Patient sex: M
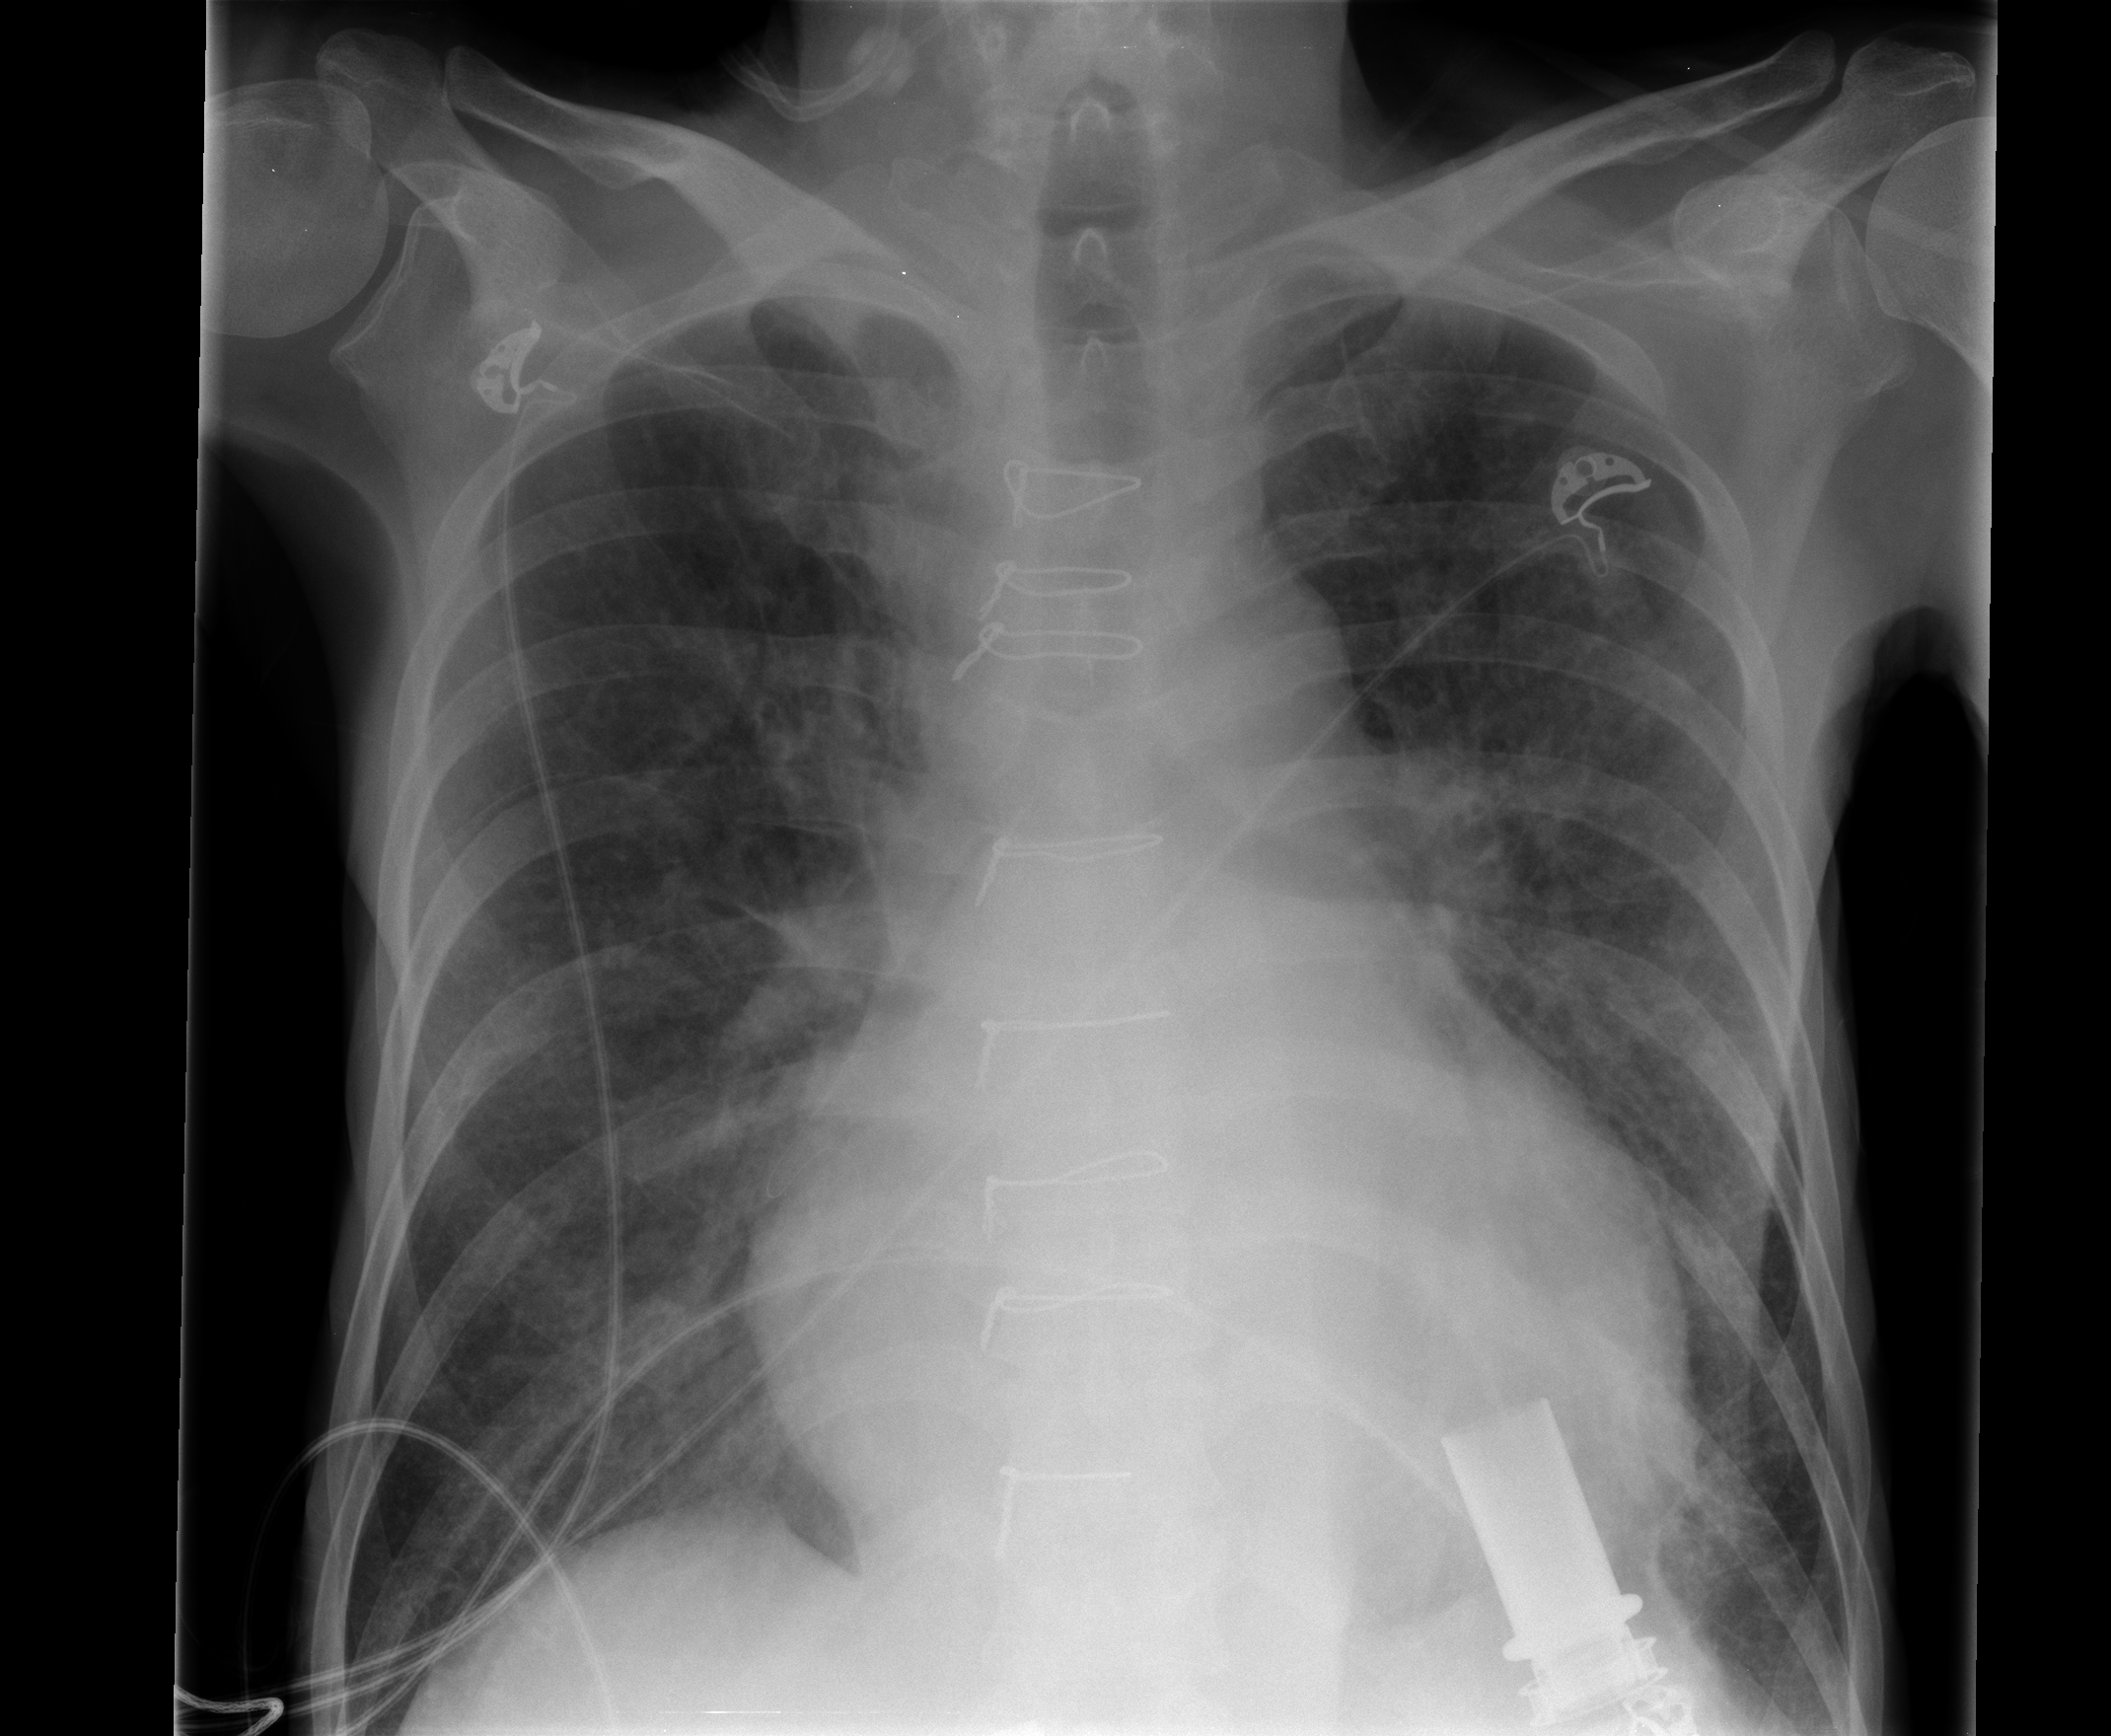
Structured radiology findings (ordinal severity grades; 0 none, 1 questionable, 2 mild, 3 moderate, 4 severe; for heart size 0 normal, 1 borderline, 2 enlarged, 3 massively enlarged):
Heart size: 2
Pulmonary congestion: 2
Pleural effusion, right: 0
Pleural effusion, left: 0
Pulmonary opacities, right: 0
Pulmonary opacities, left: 1
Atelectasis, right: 0
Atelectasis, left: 0